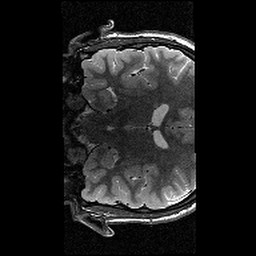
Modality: T2w
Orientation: coronal
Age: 12
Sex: male
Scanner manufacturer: siemens
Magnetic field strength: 3 T
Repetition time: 9.23 s
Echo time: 0.067 s